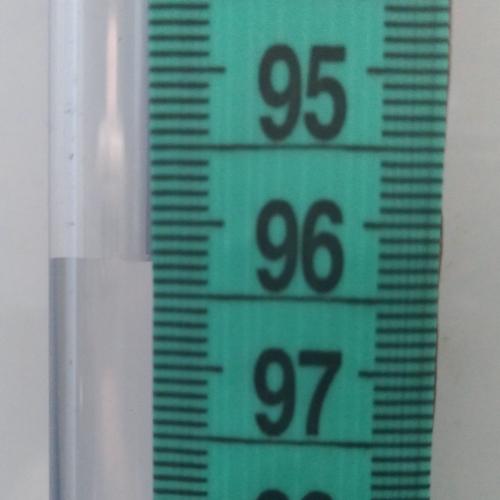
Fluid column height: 96.3 cm